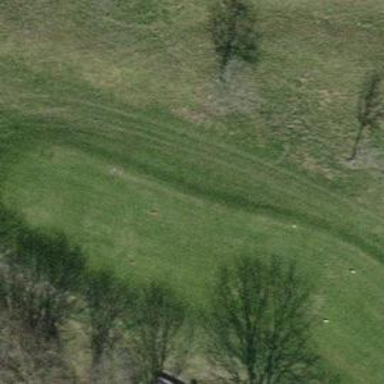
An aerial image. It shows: Golf tee.